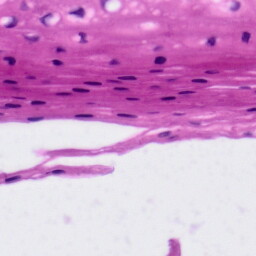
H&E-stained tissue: Tonsil